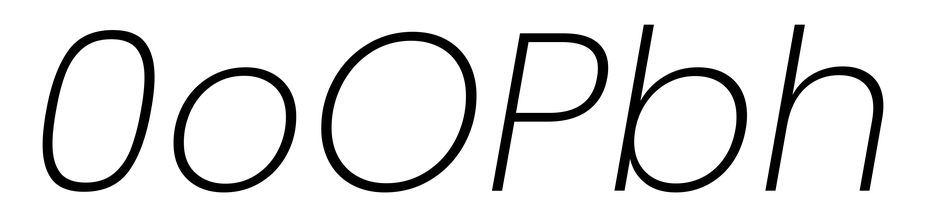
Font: Poppins-ExtraLightItalic